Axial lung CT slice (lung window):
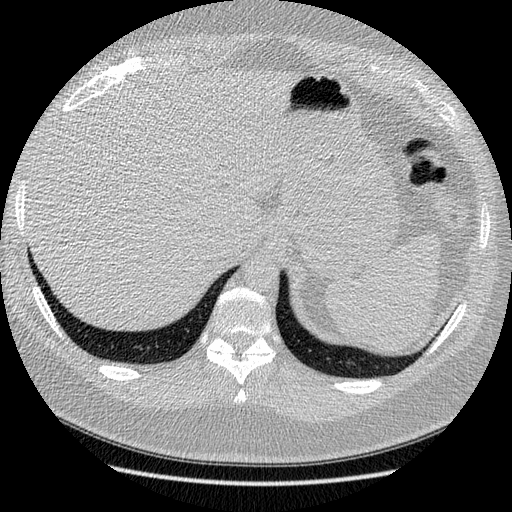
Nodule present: no